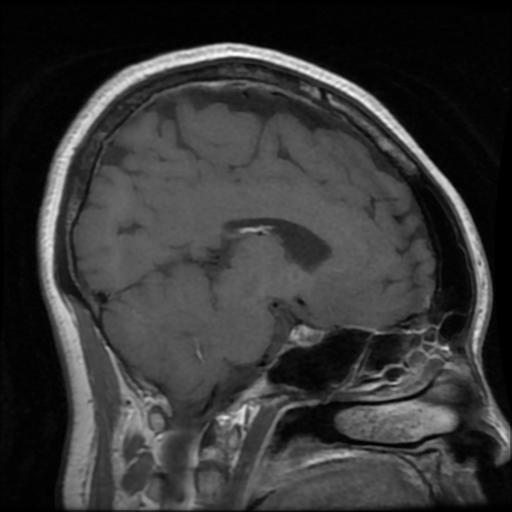
Label: pituitary